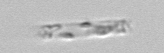
Label: Cerataulina_pelagica